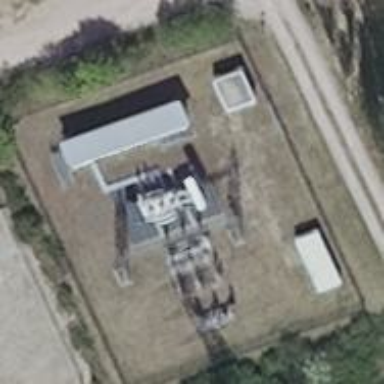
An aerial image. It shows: Distribution power substation secured by fence.